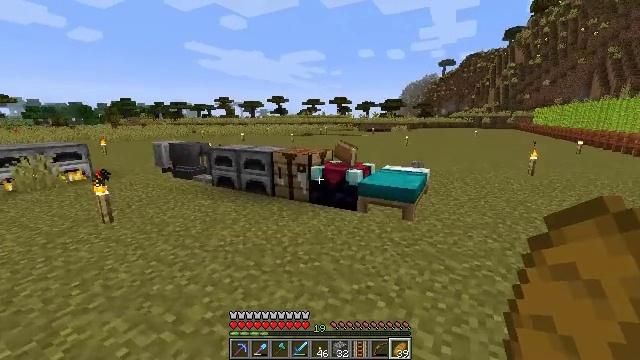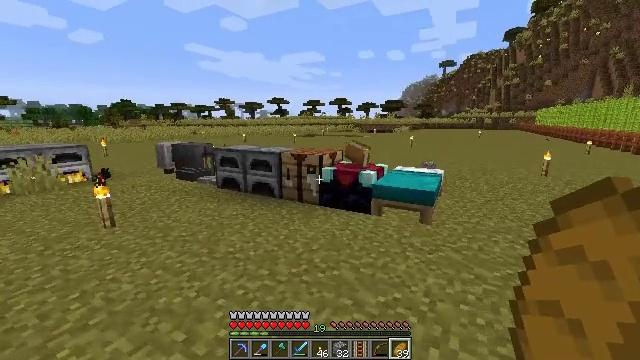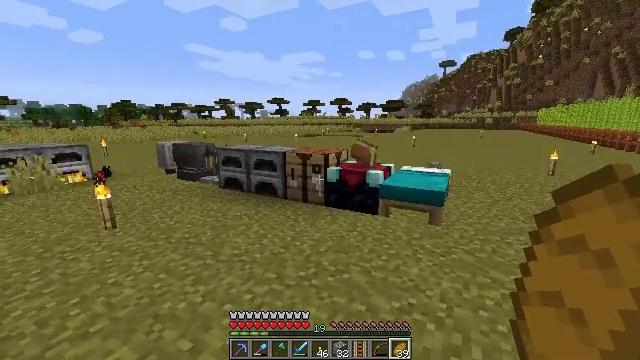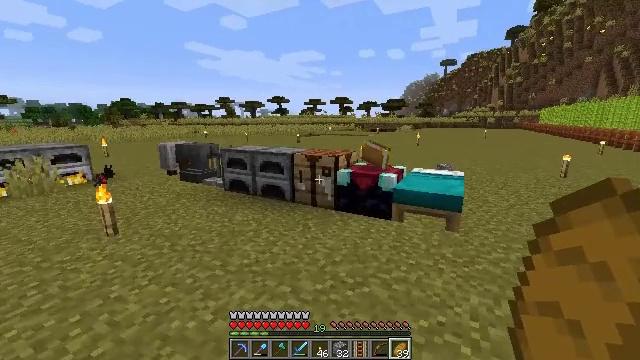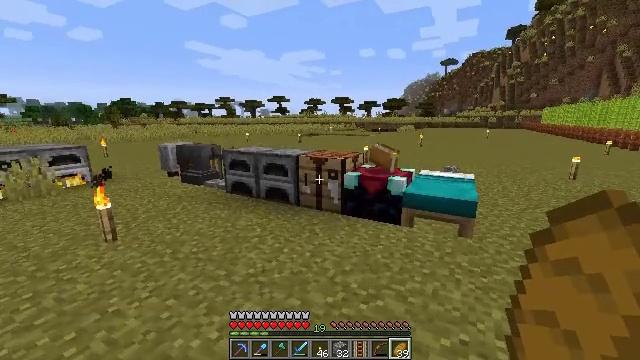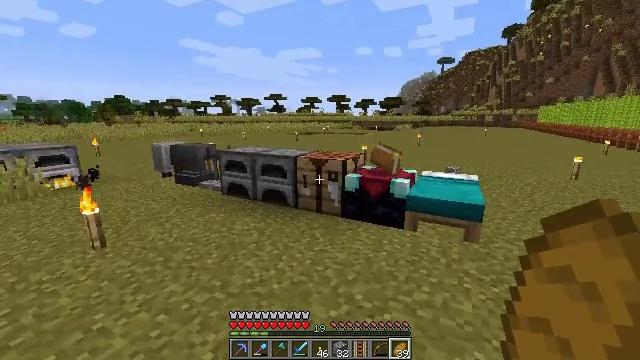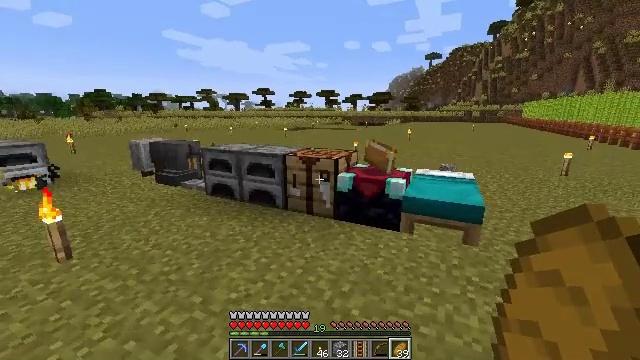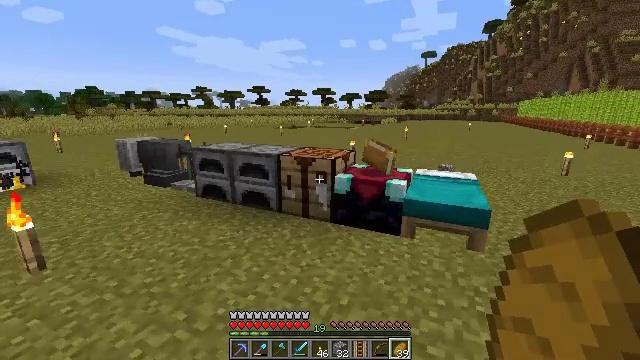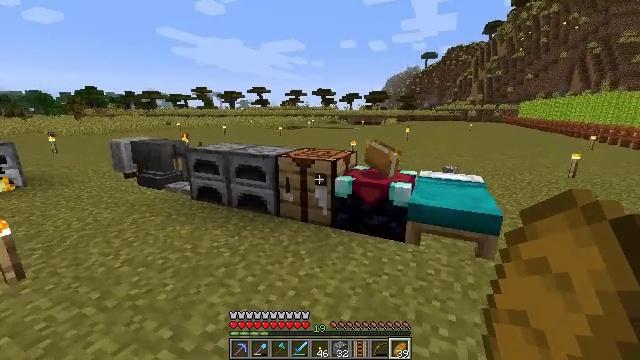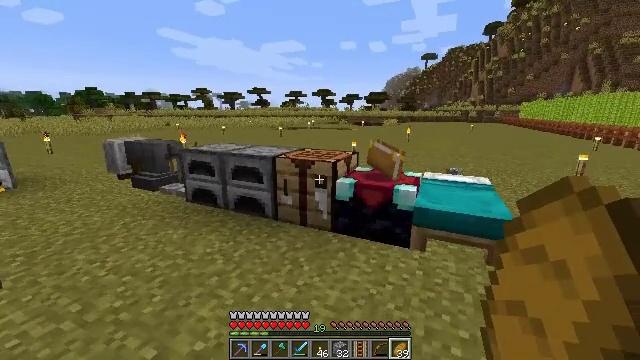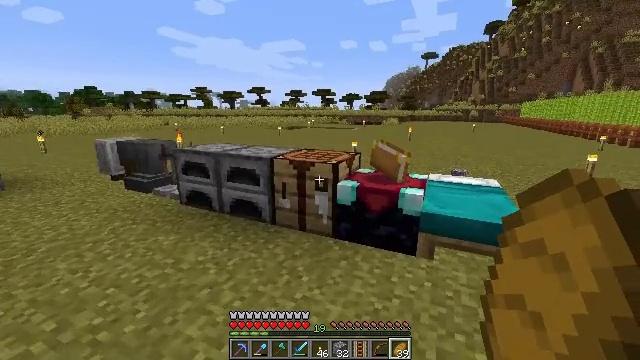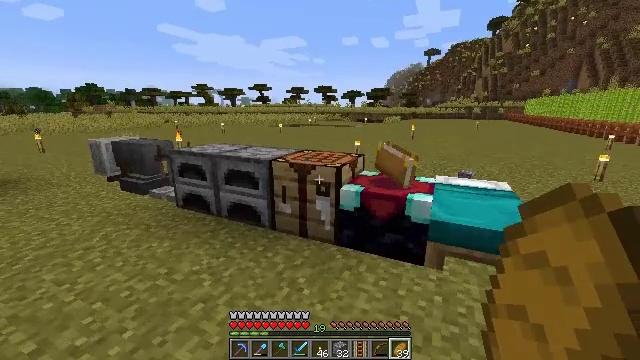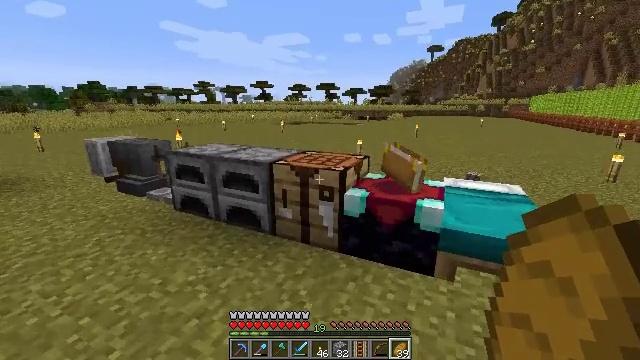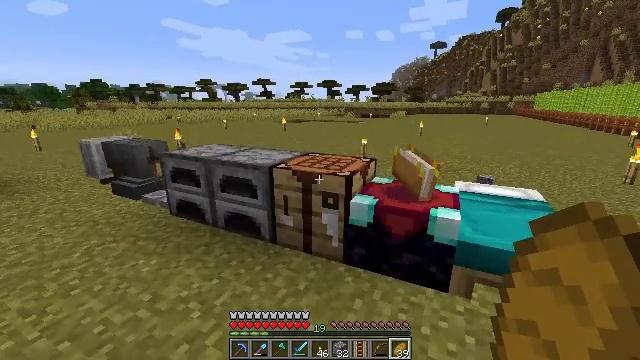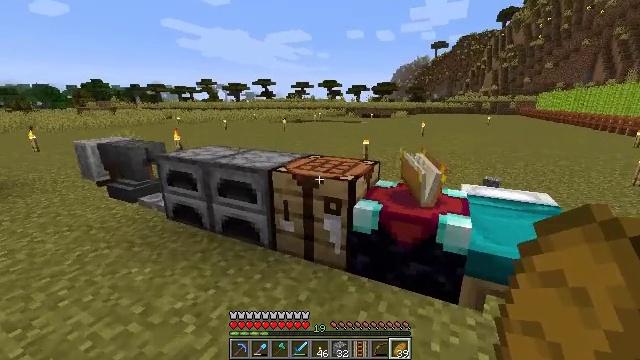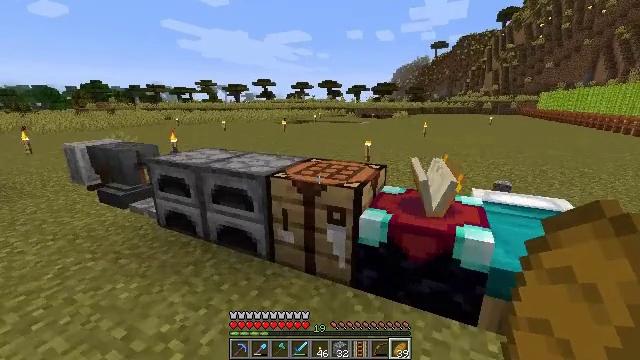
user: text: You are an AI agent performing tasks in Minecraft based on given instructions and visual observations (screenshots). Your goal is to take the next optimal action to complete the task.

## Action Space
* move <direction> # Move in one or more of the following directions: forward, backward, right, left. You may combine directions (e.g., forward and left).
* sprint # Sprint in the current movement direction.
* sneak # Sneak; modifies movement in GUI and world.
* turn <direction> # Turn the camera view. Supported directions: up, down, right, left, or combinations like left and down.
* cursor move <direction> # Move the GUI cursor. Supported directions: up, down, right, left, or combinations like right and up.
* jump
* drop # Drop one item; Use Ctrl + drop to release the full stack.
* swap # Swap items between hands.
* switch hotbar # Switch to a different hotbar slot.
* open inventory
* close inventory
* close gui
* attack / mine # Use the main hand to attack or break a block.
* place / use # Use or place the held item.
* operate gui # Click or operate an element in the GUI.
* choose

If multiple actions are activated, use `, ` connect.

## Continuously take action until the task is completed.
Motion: motion action
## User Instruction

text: Remove a bow from the inventory.
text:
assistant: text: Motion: move forward and move left
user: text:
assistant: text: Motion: move forward and move left
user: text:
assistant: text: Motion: move forward and move left
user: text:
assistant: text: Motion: move forward
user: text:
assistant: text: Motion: move forward
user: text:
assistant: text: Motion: move forward, turn right and down
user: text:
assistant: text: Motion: move forward
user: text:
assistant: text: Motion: move forward
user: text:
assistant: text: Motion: move forward
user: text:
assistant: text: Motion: move forward
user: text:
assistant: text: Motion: move forward
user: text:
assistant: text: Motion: move forward
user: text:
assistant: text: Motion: move forward
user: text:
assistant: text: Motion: move forward
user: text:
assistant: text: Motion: move forward, use / place
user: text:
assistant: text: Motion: move forward, use / place
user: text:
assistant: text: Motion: no_op
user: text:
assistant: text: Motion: no_op
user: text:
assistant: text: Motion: no_op
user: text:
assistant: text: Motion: open gui
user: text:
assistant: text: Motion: no_op
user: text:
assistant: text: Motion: no_op
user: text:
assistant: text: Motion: no_op
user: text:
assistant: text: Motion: no_op
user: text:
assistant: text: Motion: cursor move left and up
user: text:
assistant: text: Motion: no_op
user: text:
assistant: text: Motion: no_op
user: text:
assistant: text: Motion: no_op
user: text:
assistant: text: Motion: no_op
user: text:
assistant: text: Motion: no_op